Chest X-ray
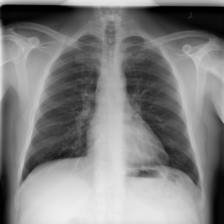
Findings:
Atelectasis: negative
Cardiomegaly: negative
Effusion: negative
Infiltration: negative
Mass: negative
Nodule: negative
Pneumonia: negative
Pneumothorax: negative
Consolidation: negative
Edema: negative
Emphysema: negative
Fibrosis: negative
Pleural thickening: negative
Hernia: negative